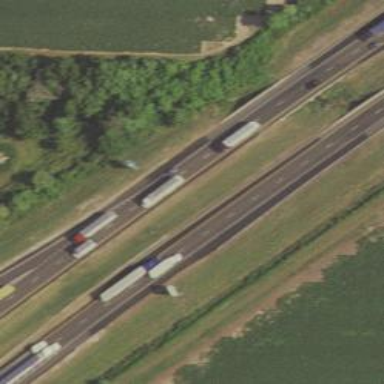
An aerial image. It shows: Beam-structured bridge on motorway.